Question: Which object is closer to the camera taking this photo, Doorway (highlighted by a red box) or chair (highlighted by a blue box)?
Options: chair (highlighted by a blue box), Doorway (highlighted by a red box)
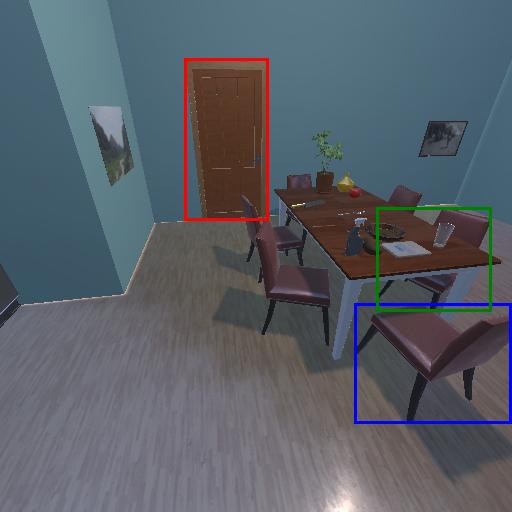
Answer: chair (highlighted by a blue box)